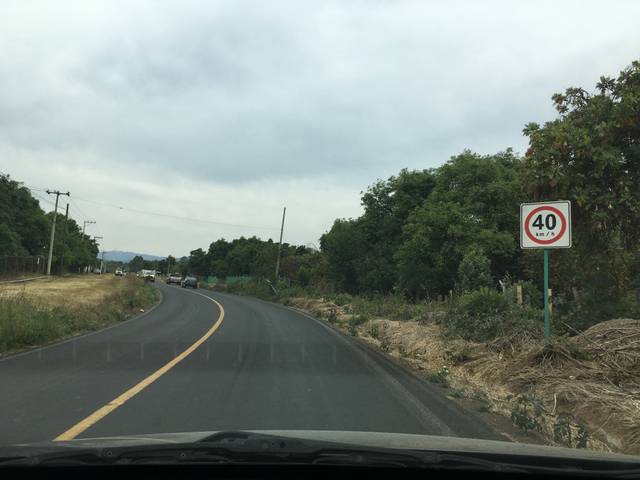
Region: Mexico
Coordinates: 19.392, -102.099